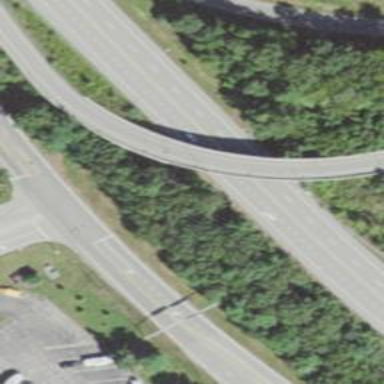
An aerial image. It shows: Bridge over expressway of trunk_link highway.